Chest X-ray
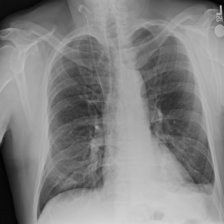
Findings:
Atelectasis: positive
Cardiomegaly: negative
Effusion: positive
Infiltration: negative
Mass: negative
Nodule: negative
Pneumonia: negative
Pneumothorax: negative
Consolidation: negative
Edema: negative
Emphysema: negative
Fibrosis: negative
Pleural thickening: negative
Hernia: negative